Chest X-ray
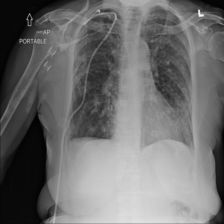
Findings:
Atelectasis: negative
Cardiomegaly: negative
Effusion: negative
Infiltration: positive
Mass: negative
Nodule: negative
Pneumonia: negative
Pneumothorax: positive
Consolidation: negative
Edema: negative
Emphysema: negative
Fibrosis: negative
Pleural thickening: negative
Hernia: negative